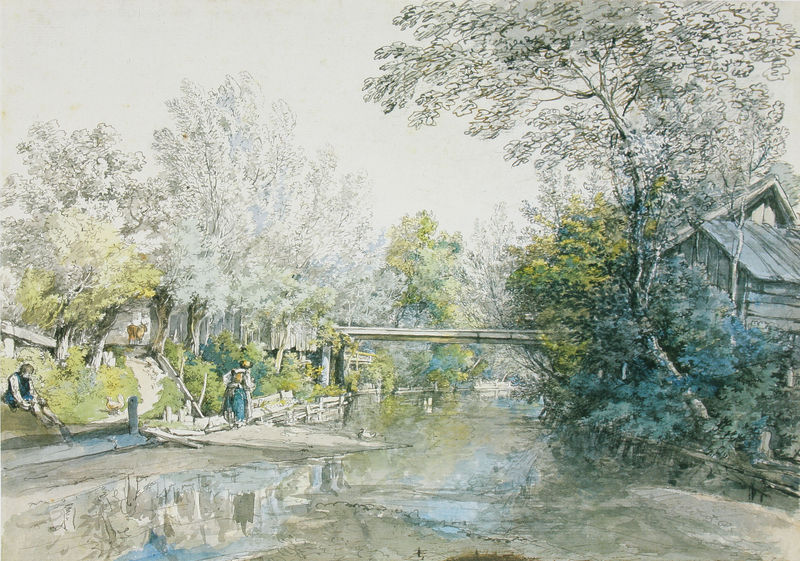
Titel: Altmünchner Bach
Künstler: Johann Georg von Dillis
Standort: München
Institution: Privatbesitz
Schlagwörter: baum, blau, blätter, gemälde, himmel, laub, mann, schatten, wasser, weiß, aquarell, badende, baumstämme, bäume, fluss, gelb, grün, impressionismus, landschaft, menschen, mädchen, sand, see, sitzen, ufer, frau, grau, hell, holz, hut, kleid, licht, männer, pastell, schwarz, strasse, türkis, zeichnung, dach, gras, haus, hund, tier, weg, wiese, zaun, leute, malerei, rock, mensch, stehen, bild, öl, bach, flusslauf, häuser, natur, spiegelung, stamm, brücke, büsche, gewässer, hütte, kanal, pastos, pfad, sonne, sträucher, kind, blatt, rosa, wald, boot, kahn, kinder, schuppen, schiff, sommer, strand, ansicht, spiegelbild, jungen, dächer, giebel, kuh, am fluss, figuren, sandbank, steg, duktus, junge, baumkronen, pfützen, laviert, tusche, angel, stiefel, holzhütte, blattwerk, holländisch, sitzender, holzhaus, blockhaus, angler, holzdach, aquarelliert, coloriert, furt, ufers, blauton, hazus, pastelltöne, zeuchnung, spreewald, aqzarell, aqurelliert, aquarll, mädchen#bäume